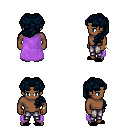
a pixel art fantasy rpg character, male body template, human, dark skin, lavender cape, metal pants, raven princess hairstyle, bracelets, black slippers, four views (front, back, left, right), 2x2 character sprite sheet, small pixel art, hard edges, no anti-aliasing